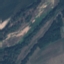
Land use / land cover class: River